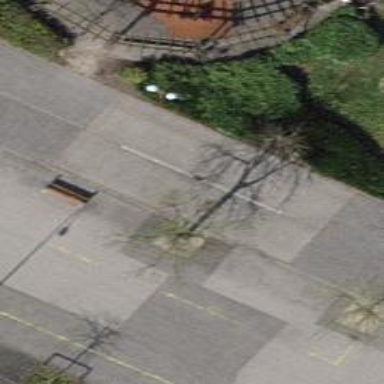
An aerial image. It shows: Urban area with deciduous broadleaved trees.